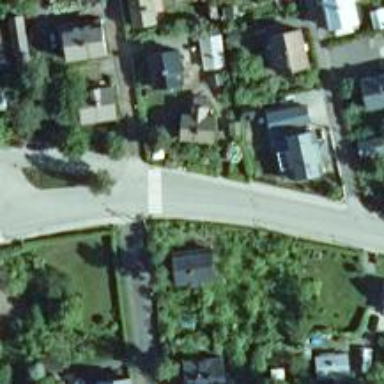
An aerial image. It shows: Marked crossing on asphalt footway.